Field crop: maize
Growth stage: 2
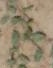
Species: convolvulus